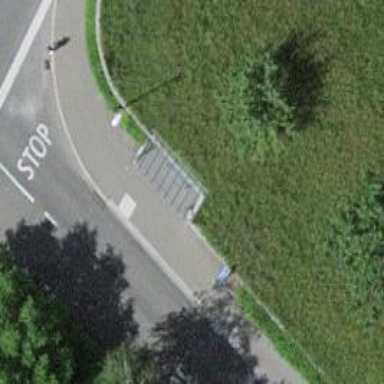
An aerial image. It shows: Bus stop with platform for public transport.